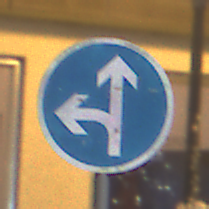
Verkehrszeichen: VorgeschriebeneFahrtrichtungGeradeausOderLinks
Umgebung: Outdoor, Urban
Tageszeit: Night
Wetter: Overcast
Licht: Artificial
Jahreszeit: Winter
Kontrast: MediumContrast